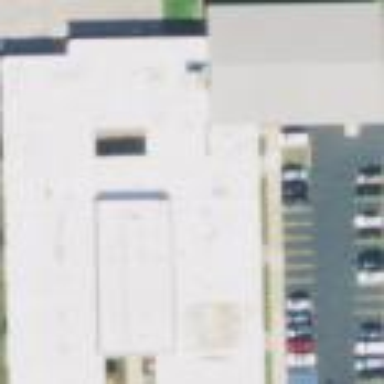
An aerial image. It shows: School building.